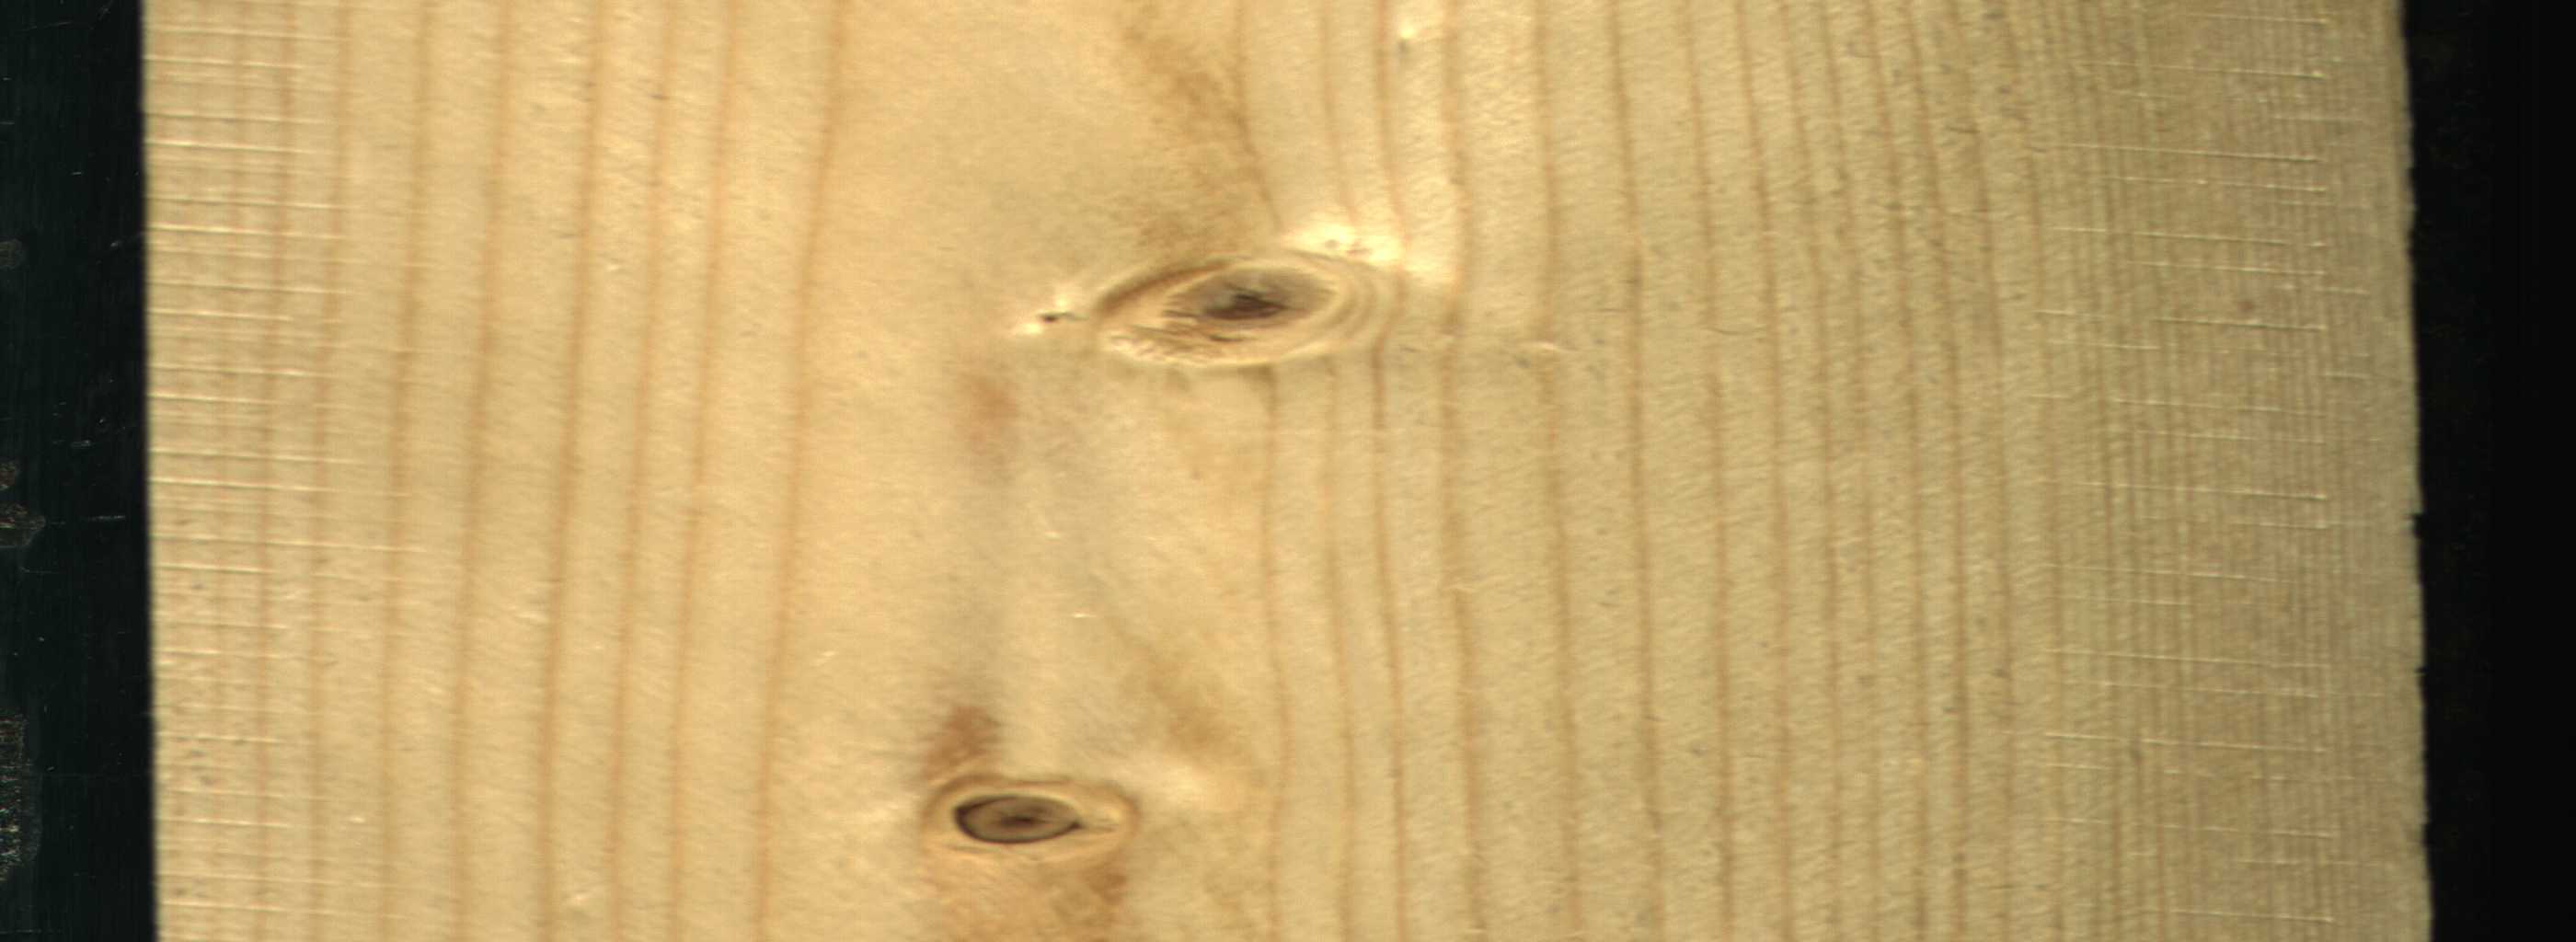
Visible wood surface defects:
Live_Knot
Live_Knot